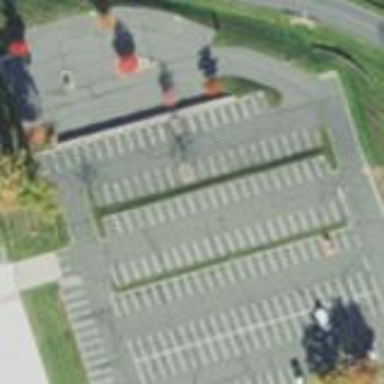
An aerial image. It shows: Parking area.